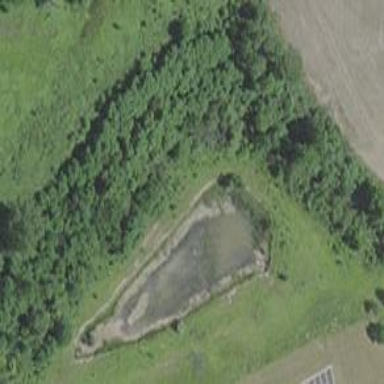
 showcasing the natural beauty of water."